Interaction volume radius: 10 \u00c5
Interaction volume height: 35 \u00c5
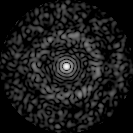
Disorder parameter: 0.8253